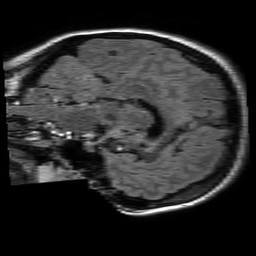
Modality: FLAIR
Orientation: sagittal
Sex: female
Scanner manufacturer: philips
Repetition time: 11 s
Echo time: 0.125 s